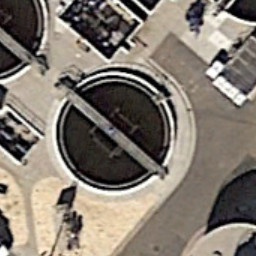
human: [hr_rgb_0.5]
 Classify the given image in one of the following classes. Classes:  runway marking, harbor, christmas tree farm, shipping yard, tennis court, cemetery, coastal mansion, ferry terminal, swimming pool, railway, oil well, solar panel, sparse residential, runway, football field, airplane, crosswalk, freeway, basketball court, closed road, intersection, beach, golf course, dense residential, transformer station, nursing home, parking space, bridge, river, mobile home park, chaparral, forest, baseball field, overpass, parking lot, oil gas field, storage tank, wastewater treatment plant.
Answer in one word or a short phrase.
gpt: wastewater treatment plant